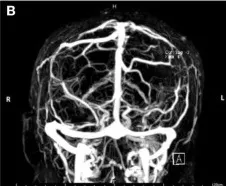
Magnetic resonance venography images of the head.
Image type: radiology (mri)